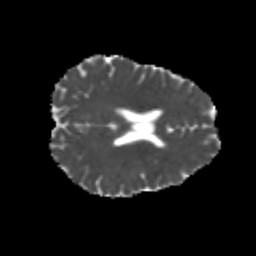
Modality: MD
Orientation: axial
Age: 25
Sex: female
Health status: healthy
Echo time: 0.074 s